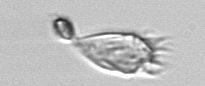
Label: Paratontonia_gracillima